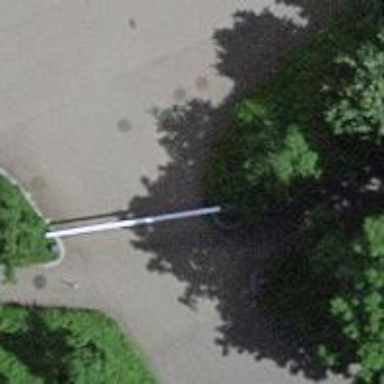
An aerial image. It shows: Lift gate barrier.